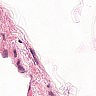
Metastatic tissue present: no